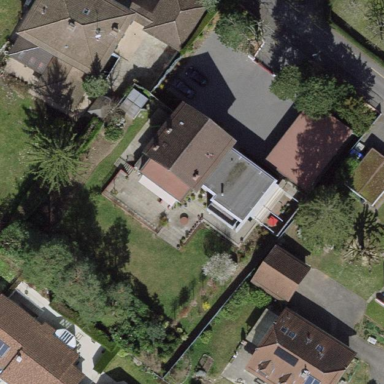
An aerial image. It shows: Garden enclosed by fence.